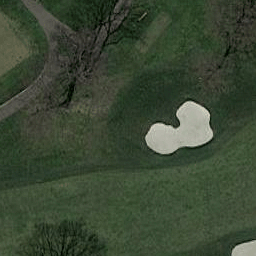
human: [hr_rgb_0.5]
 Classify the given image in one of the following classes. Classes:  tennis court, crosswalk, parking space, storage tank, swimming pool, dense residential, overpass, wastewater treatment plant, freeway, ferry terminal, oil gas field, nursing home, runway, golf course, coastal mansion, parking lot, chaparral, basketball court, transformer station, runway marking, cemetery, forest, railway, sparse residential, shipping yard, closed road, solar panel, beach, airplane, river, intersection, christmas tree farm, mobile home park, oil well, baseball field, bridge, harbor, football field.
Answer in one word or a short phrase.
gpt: golf course